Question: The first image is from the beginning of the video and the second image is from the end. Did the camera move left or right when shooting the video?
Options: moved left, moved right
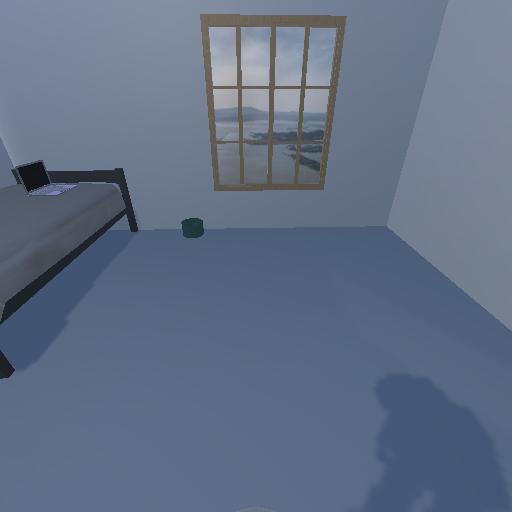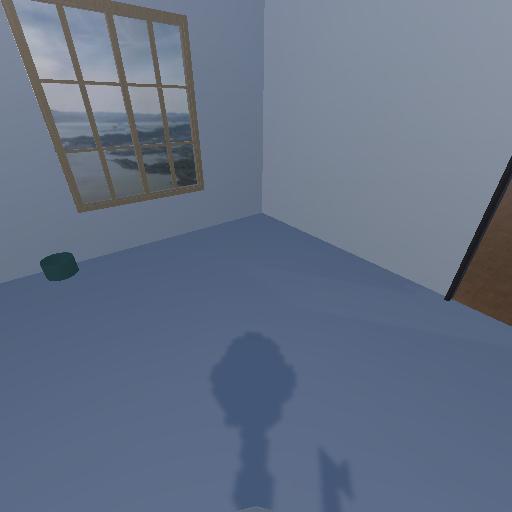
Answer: moved left